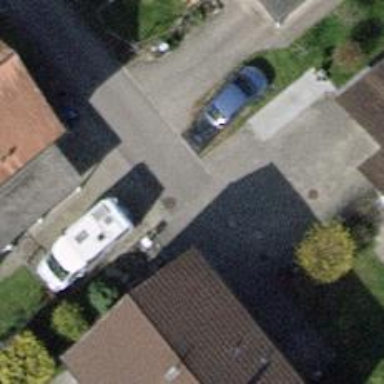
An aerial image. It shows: Living street.